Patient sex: M
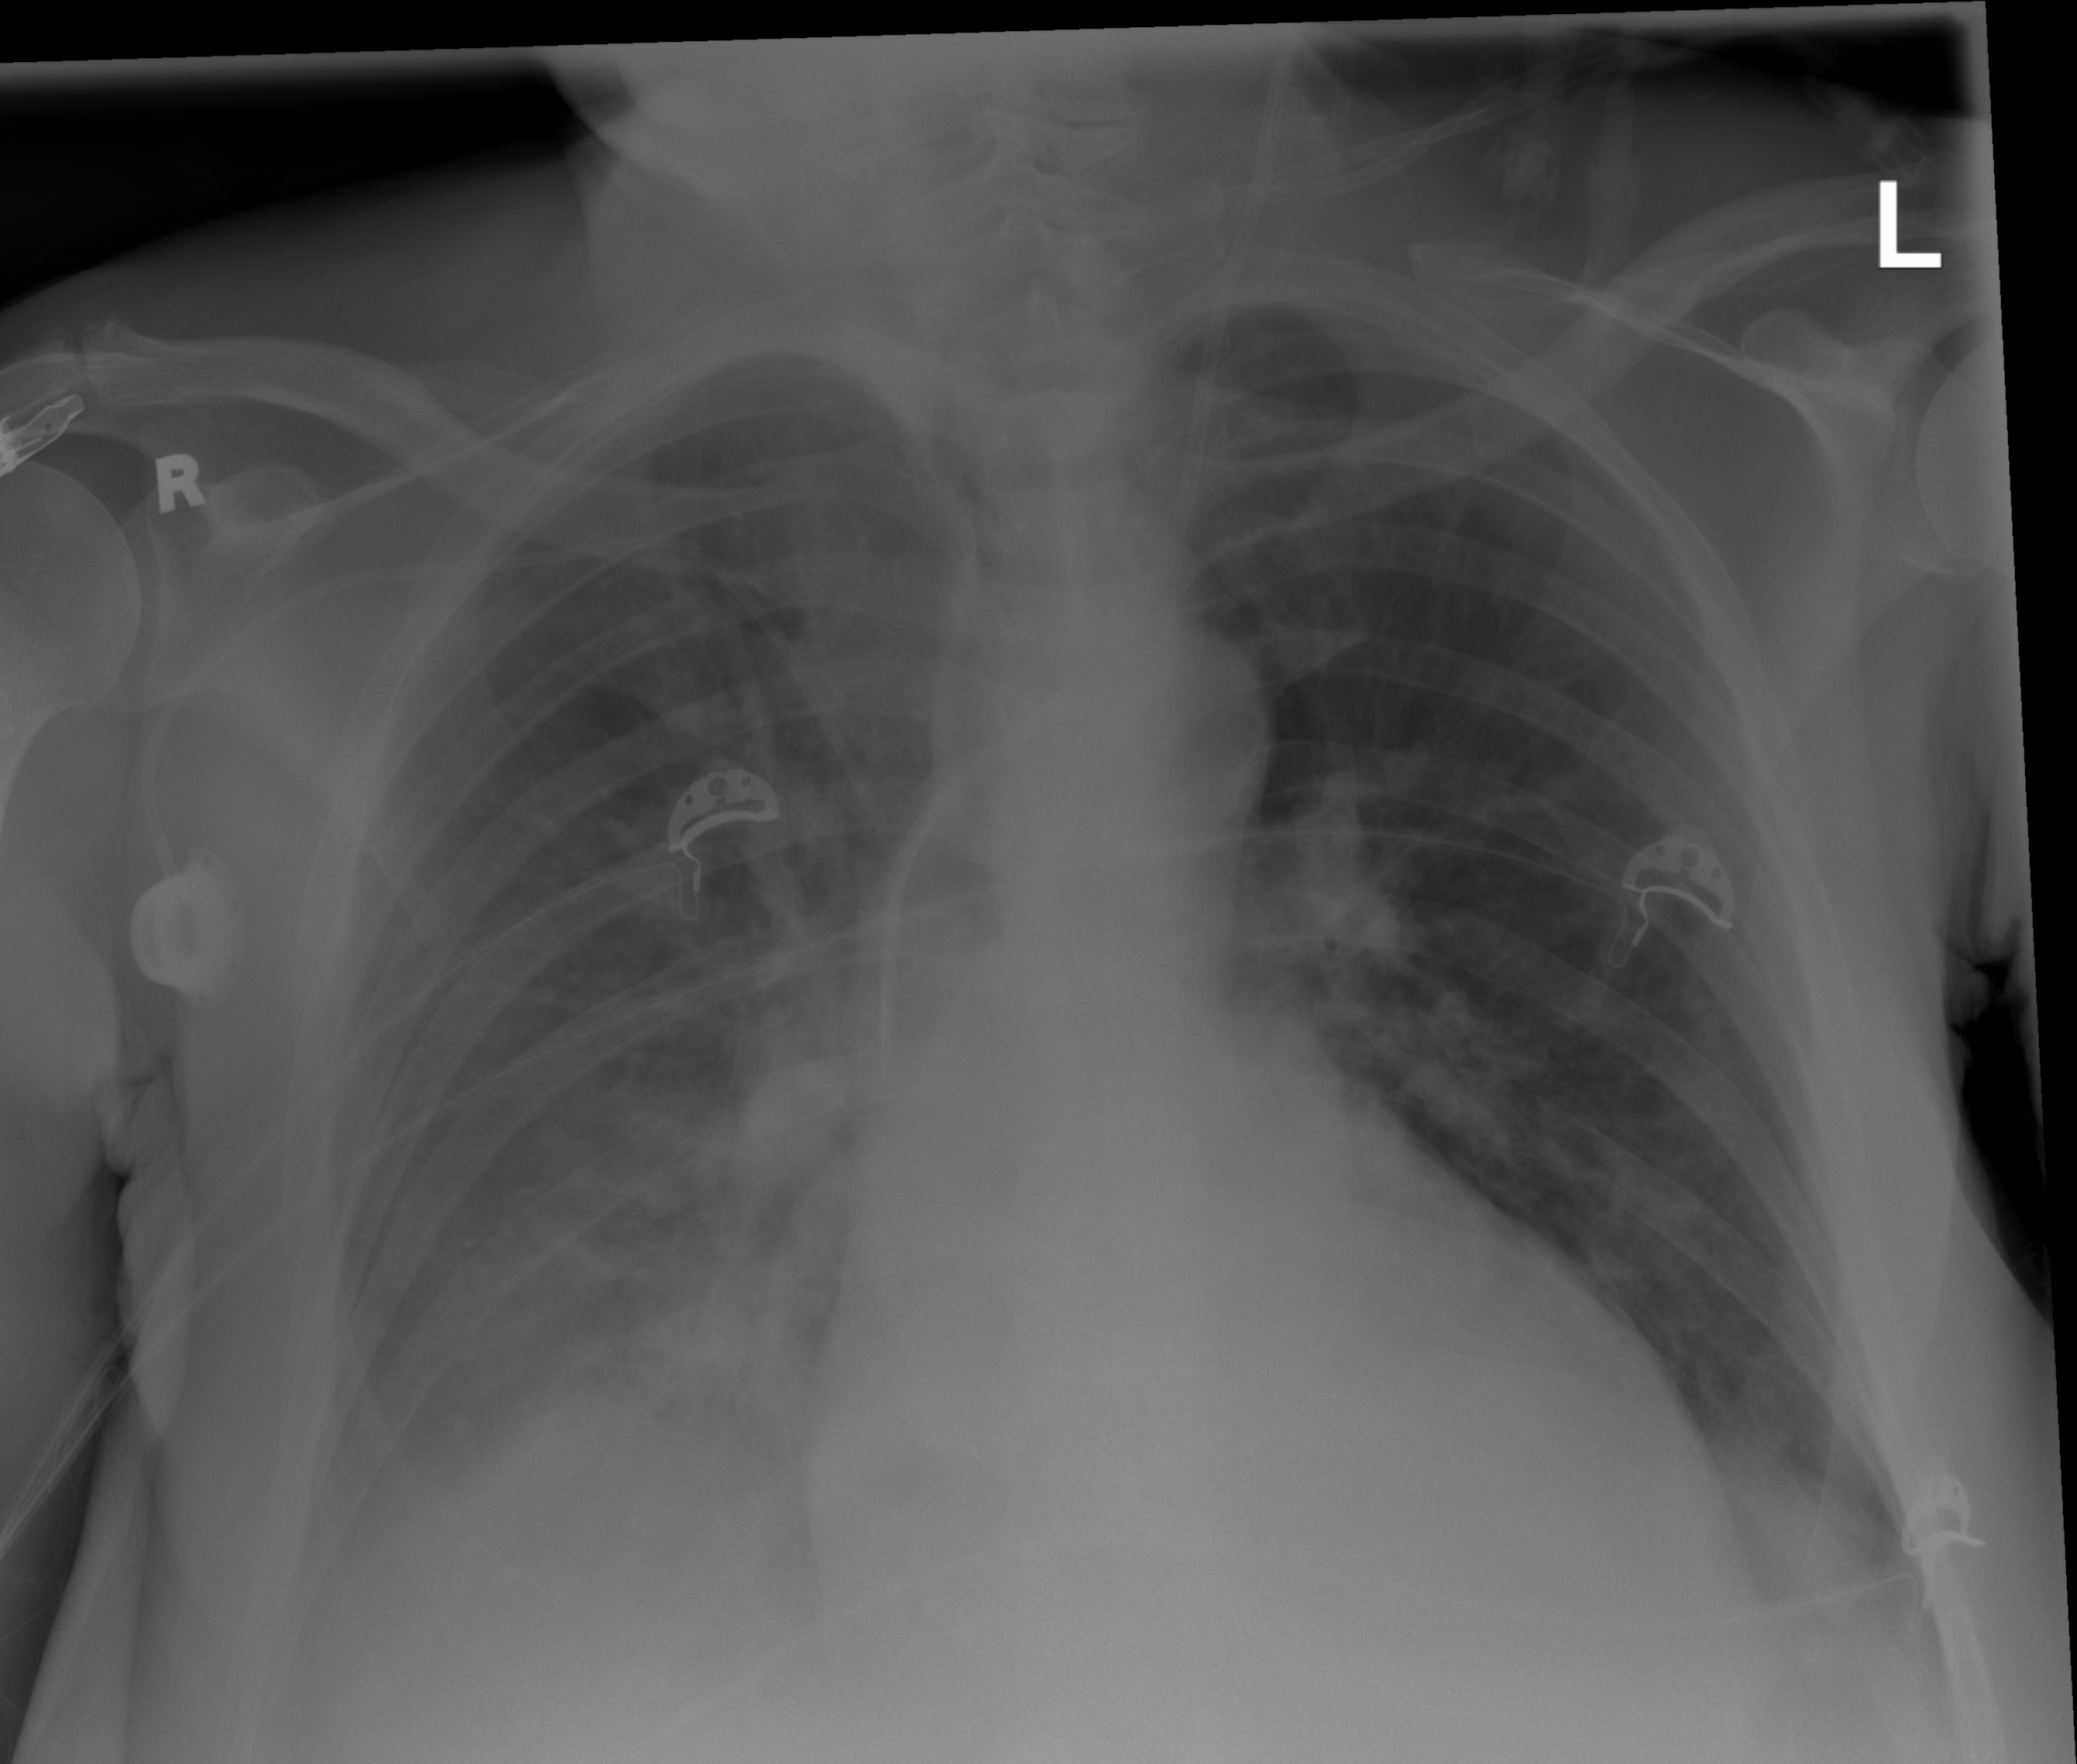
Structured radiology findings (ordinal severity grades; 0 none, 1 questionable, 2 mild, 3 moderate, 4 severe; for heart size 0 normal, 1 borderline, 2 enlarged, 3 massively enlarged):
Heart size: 2
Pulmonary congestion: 2
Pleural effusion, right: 3
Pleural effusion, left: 2
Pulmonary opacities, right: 0
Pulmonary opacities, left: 0
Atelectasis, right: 2
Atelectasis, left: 2